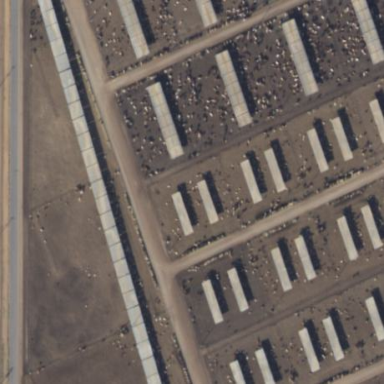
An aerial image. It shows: Cowshed building.